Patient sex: M
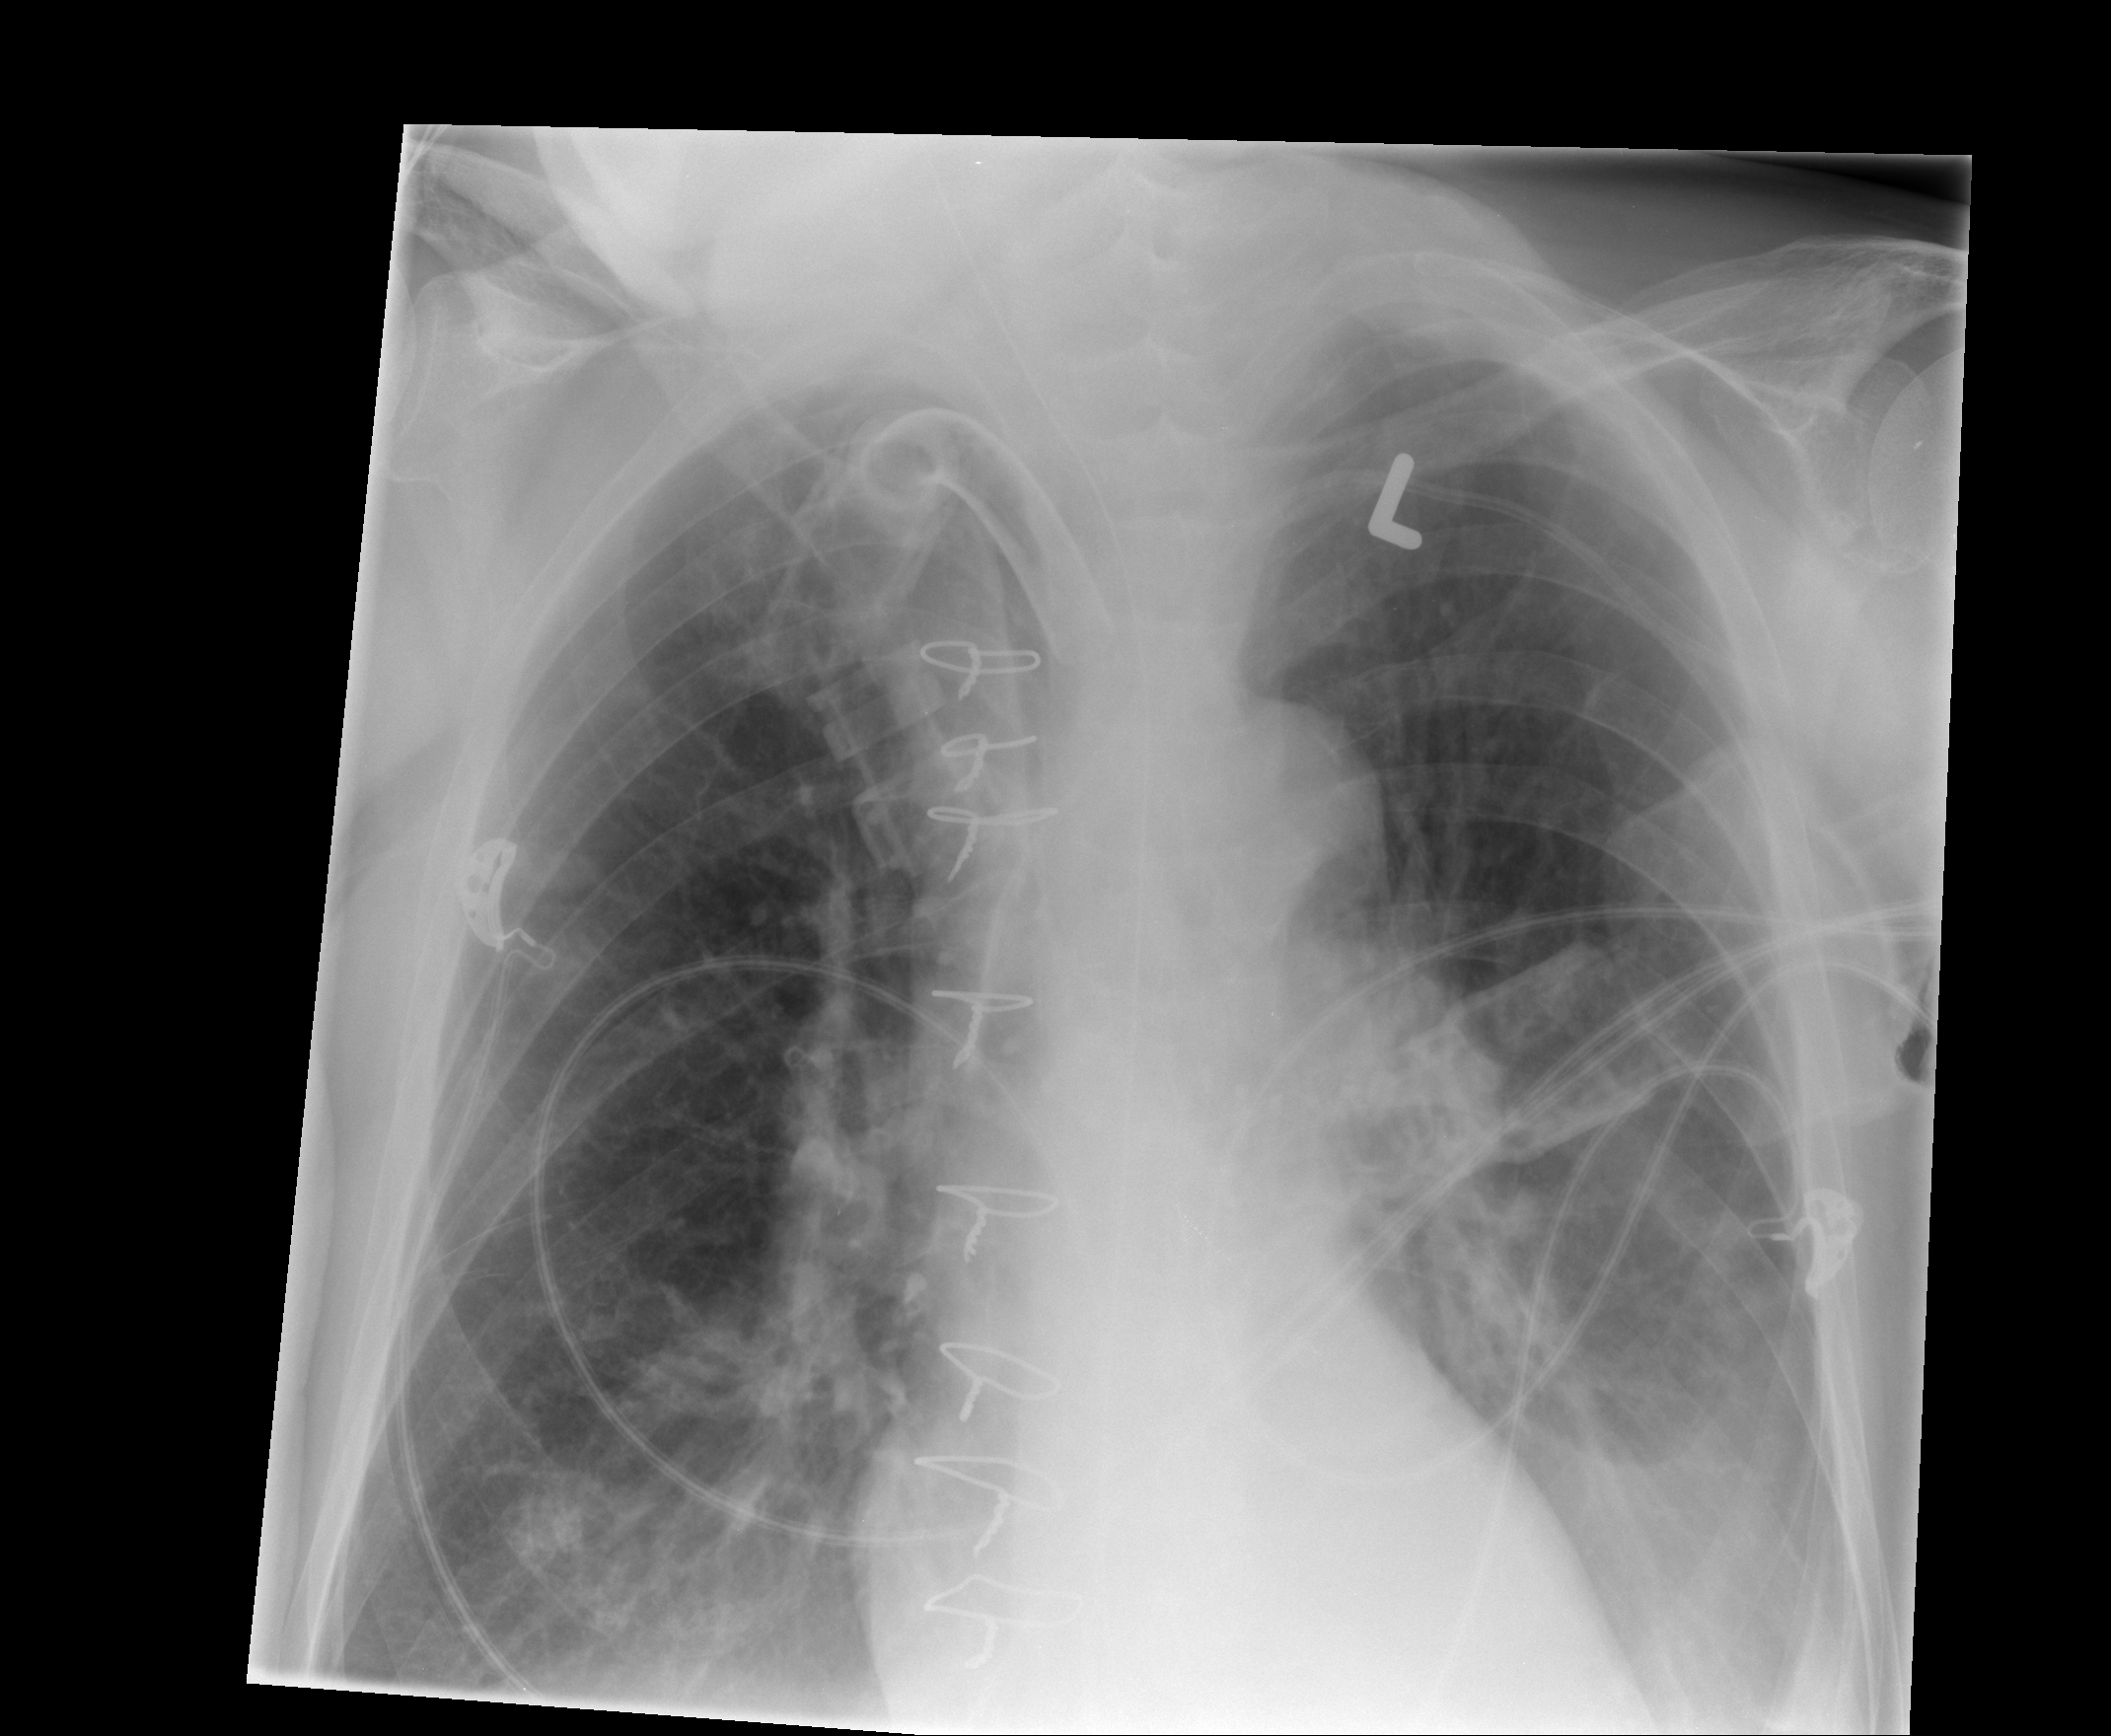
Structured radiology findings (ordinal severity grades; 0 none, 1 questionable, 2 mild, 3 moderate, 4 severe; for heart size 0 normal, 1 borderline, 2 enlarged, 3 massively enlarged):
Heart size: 0
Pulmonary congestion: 0
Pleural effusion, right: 0
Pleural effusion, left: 2
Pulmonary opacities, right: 0
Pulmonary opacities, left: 0
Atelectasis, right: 0
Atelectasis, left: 0